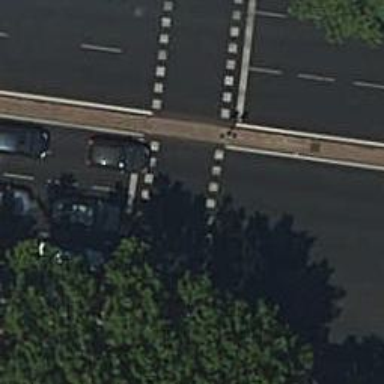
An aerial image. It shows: Zebra crossing with traffic signals.